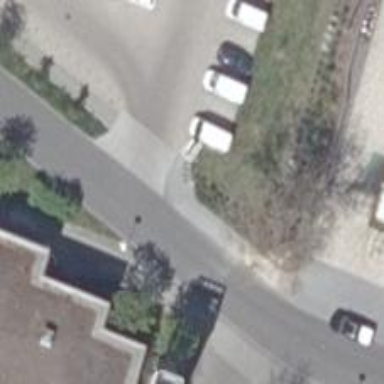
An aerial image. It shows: Sidewalk along the footway.